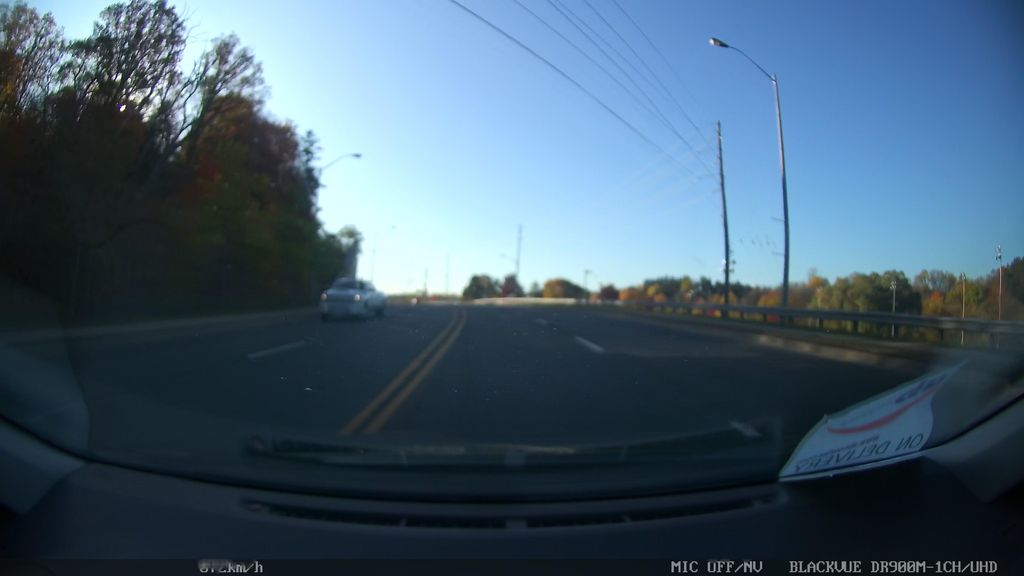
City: toronto